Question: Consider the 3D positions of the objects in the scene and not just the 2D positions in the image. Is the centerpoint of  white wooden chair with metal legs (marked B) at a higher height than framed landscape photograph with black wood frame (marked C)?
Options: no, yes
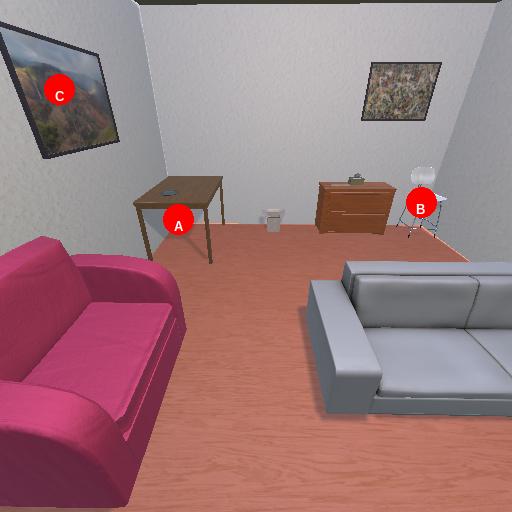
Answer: no